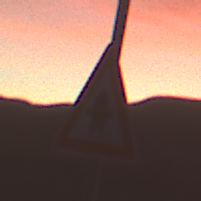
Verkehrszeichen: Vorfahrt
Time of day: Dawn
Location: Outdoor (Nature)
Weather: PartlyCloudy
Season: NotSpecified
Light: Natural